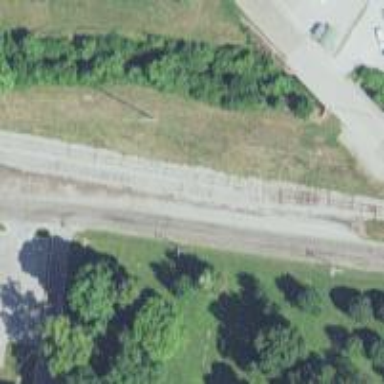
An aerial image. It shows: Preserved railway spur.